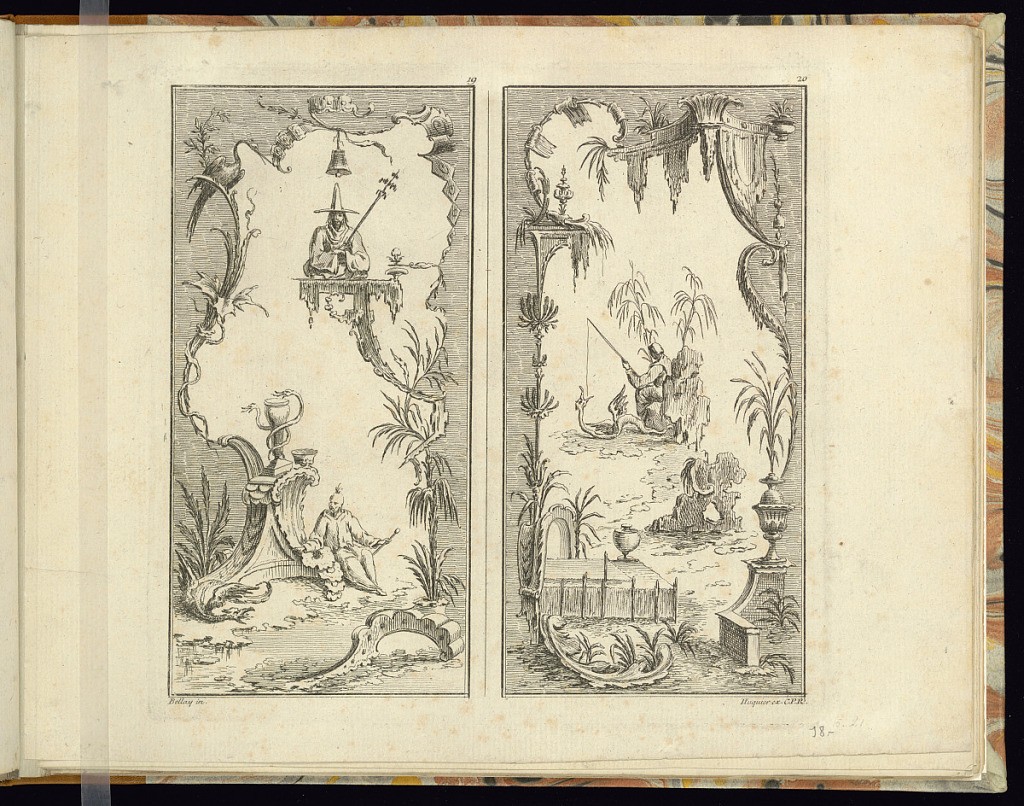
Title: Two Panel Designs
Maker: Bellay, French, active from 1734
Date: ca.1734-49
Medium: Etching and engraving on laid paper
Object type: Print
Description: Two designs for ornamental panels printed on the same plate, side-by-side. The designs feature rococo and chinoiserie motifs with ornately decorated frames featuring leaves, c-scrolls, feathers, ribbons, shells, rinceaux, fleurons, drapery, vases, bells, and birds. In the center of each panel are figures within fantastical landscapes. To the left, a figure seated next to a plinth with a dragon in the foreground. On the plinth is a vase with two snakes interlaced around it. Above, a platform stemming from the frame ornament, with a man seated cross-legged. To the right, a figure seated by some rocks fishing with a dragon biting at the line. In the foreground there is a platform with a vase and another vase on a plinth. The plate is numbered and signed.